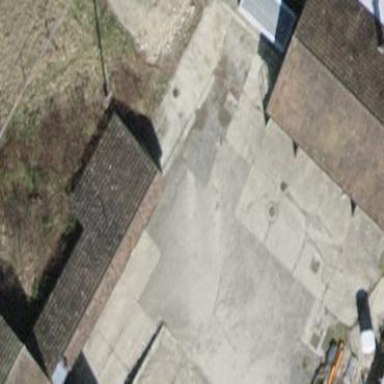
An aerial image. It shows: View of roof of building.